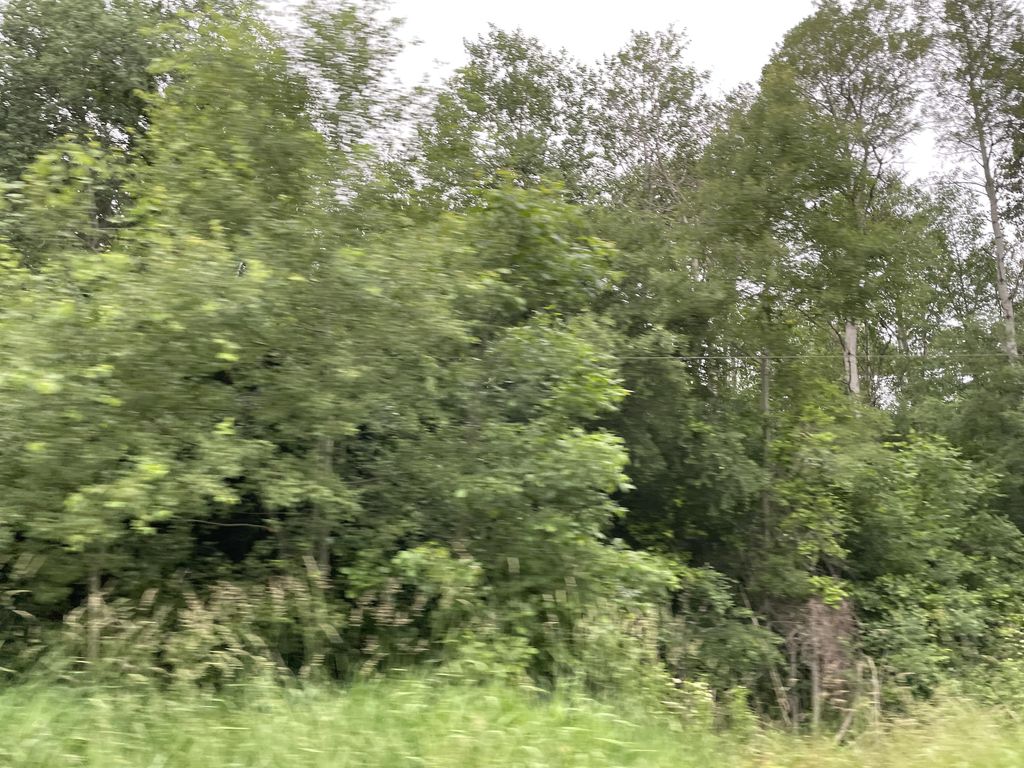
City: kitchener-waterloo